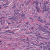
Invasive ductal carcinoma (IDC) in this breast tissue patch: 1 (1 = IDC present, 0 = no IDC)